Field crop: maize
Growth stage: 2
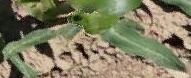
Species: maize